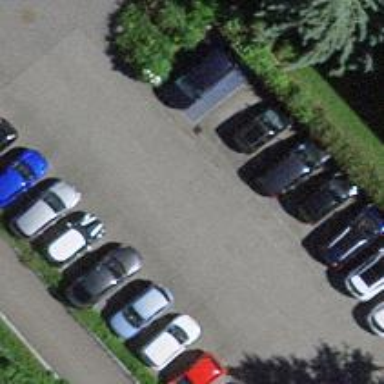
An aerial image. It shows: Asphalt parking aisle along service road.